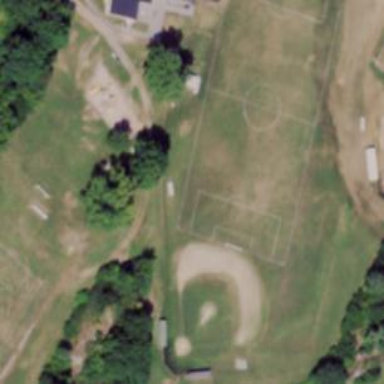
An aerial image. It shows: Baseball pitch for leisure land activities.